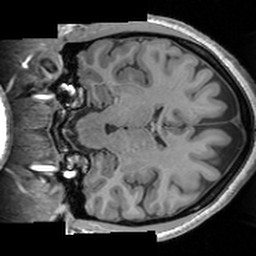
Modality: T1w
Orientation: coronal
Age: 20
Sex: female
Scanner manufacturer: siemens
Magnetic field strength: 3 T
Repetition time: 1.63 s
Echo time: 0.00311 s